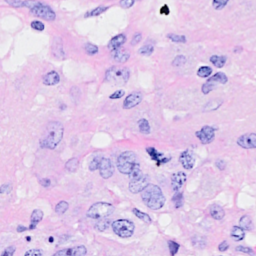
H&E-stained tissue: Breast